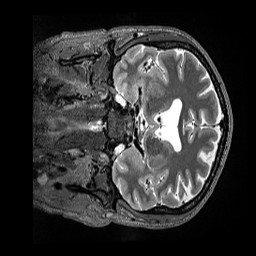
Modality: T2w
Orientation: coronal
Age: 47
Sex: male
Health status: ill
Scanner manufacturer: siemens
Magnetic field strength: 3 T
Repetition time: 3.2 s
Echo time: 0.564 s